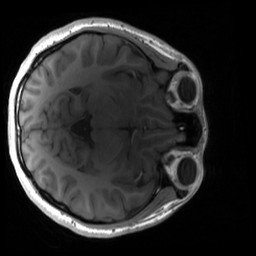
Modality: T1w
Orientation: axial
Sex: female